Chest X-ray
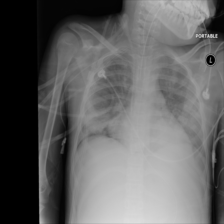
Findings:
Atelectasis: negative
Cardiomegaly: negative
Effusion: negative
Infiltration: negative
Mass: negative
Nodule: negative
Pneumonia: negative
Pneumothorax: negative
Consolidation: positive
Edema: negative
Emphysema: negative
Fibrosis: negative
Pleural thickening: negative
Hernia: negative